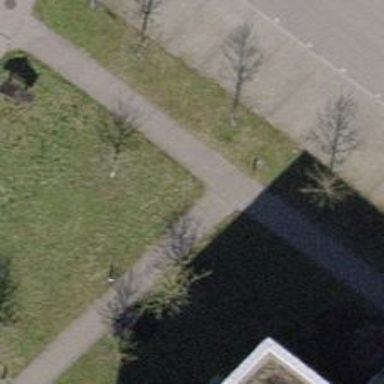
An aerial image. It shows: Bench.